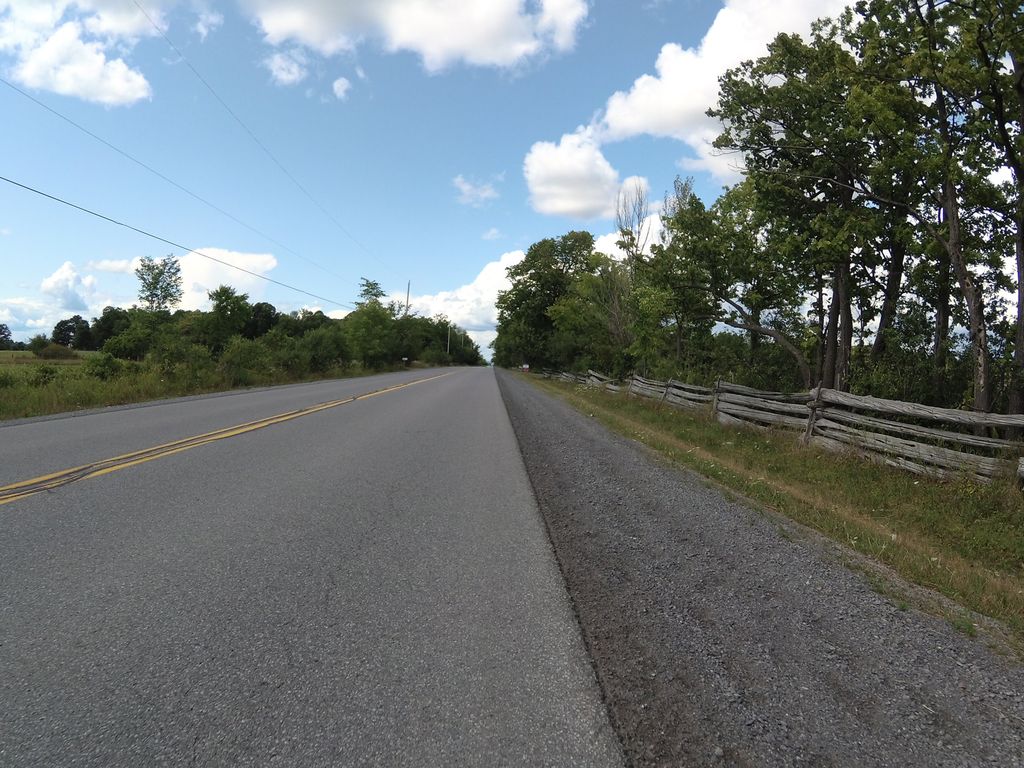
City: ottawa-gatineau